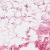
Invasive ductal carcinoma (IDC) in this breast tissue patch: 0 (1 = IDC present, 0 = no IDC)